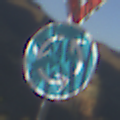
Verkehrszeichen: Kreisverkehr
Zusatzzeichen oben: VorfahrtGewaehren
Umgebung: Outdoor, Nature
Tageszeit: SunriseSunset
Wetter: Clear
Licht: Natural
Jahreszeit: NotSpecified
Kontrast: HighContrast